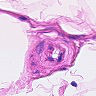
Metastatic tissue present: no